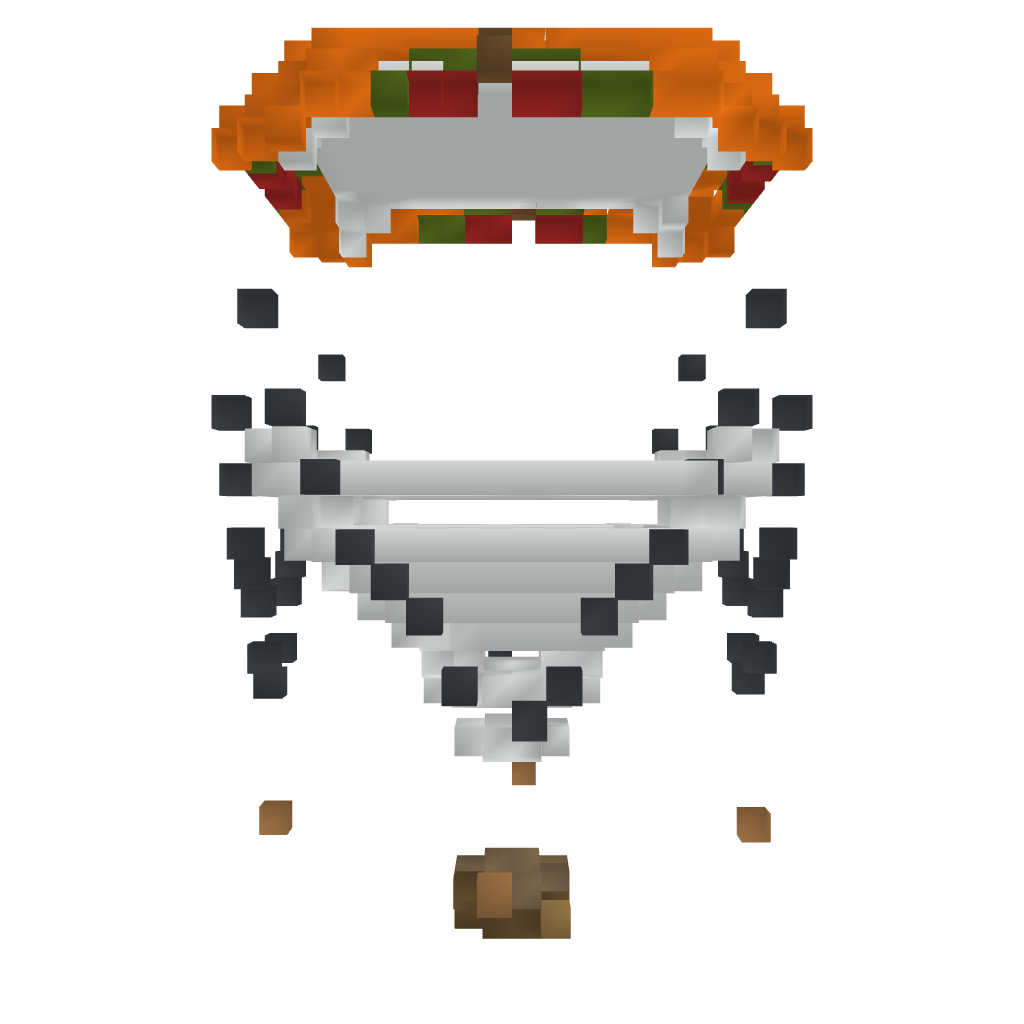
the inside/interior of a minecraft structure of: Hot Air Balloon